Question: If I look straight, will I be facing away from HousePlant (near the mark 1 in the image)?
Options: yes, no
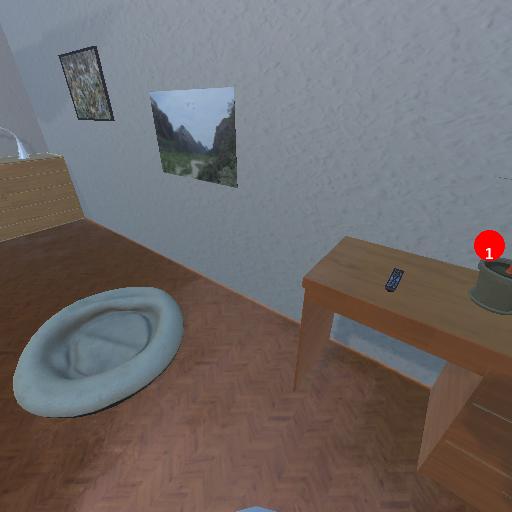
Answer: yes